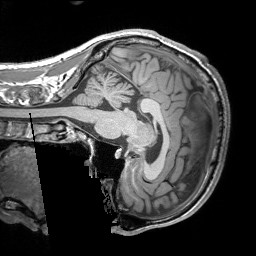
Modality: T1w
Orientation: sagittal
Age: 25
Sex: male
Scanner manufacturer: siemens
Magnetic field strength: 3 T
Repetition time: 1.9 s
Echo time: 0.00252 s